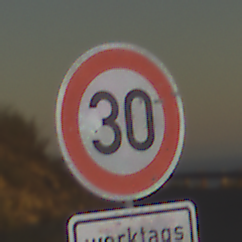
Verkehrszeichen: Geschwindigkeit30
Zusatzzeichen unten: ZeitangabenMitBeschraenkungAufWochentage7
Umgebung: Outdoor, RoadRail
Tageszeit: SunriseSunset
Wetter: PartlyCloudy
Licht: Natural
Jahreszeit: NotSpecified
Kontrast: HighContrast